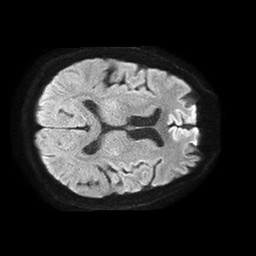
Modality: TRACE
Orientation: axial
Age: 66
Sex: male
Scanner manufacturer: philips
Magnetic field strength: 1.5 T
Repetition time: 4.6 s
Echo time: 0.08517 s